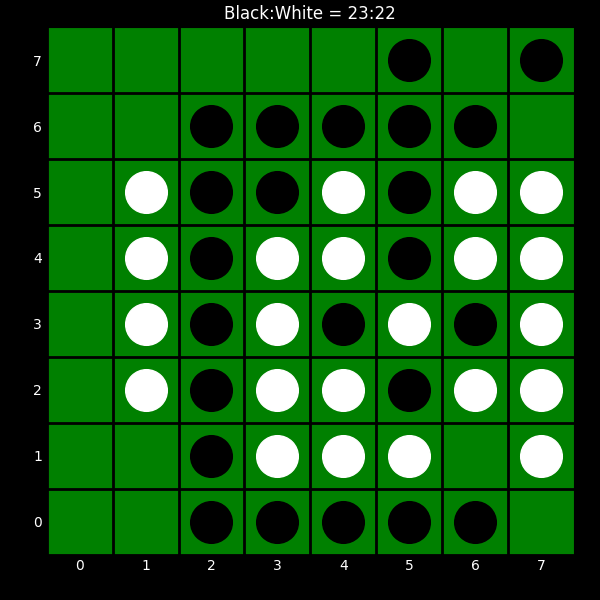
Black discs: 23
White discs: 22